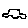
Label: car